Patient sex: M
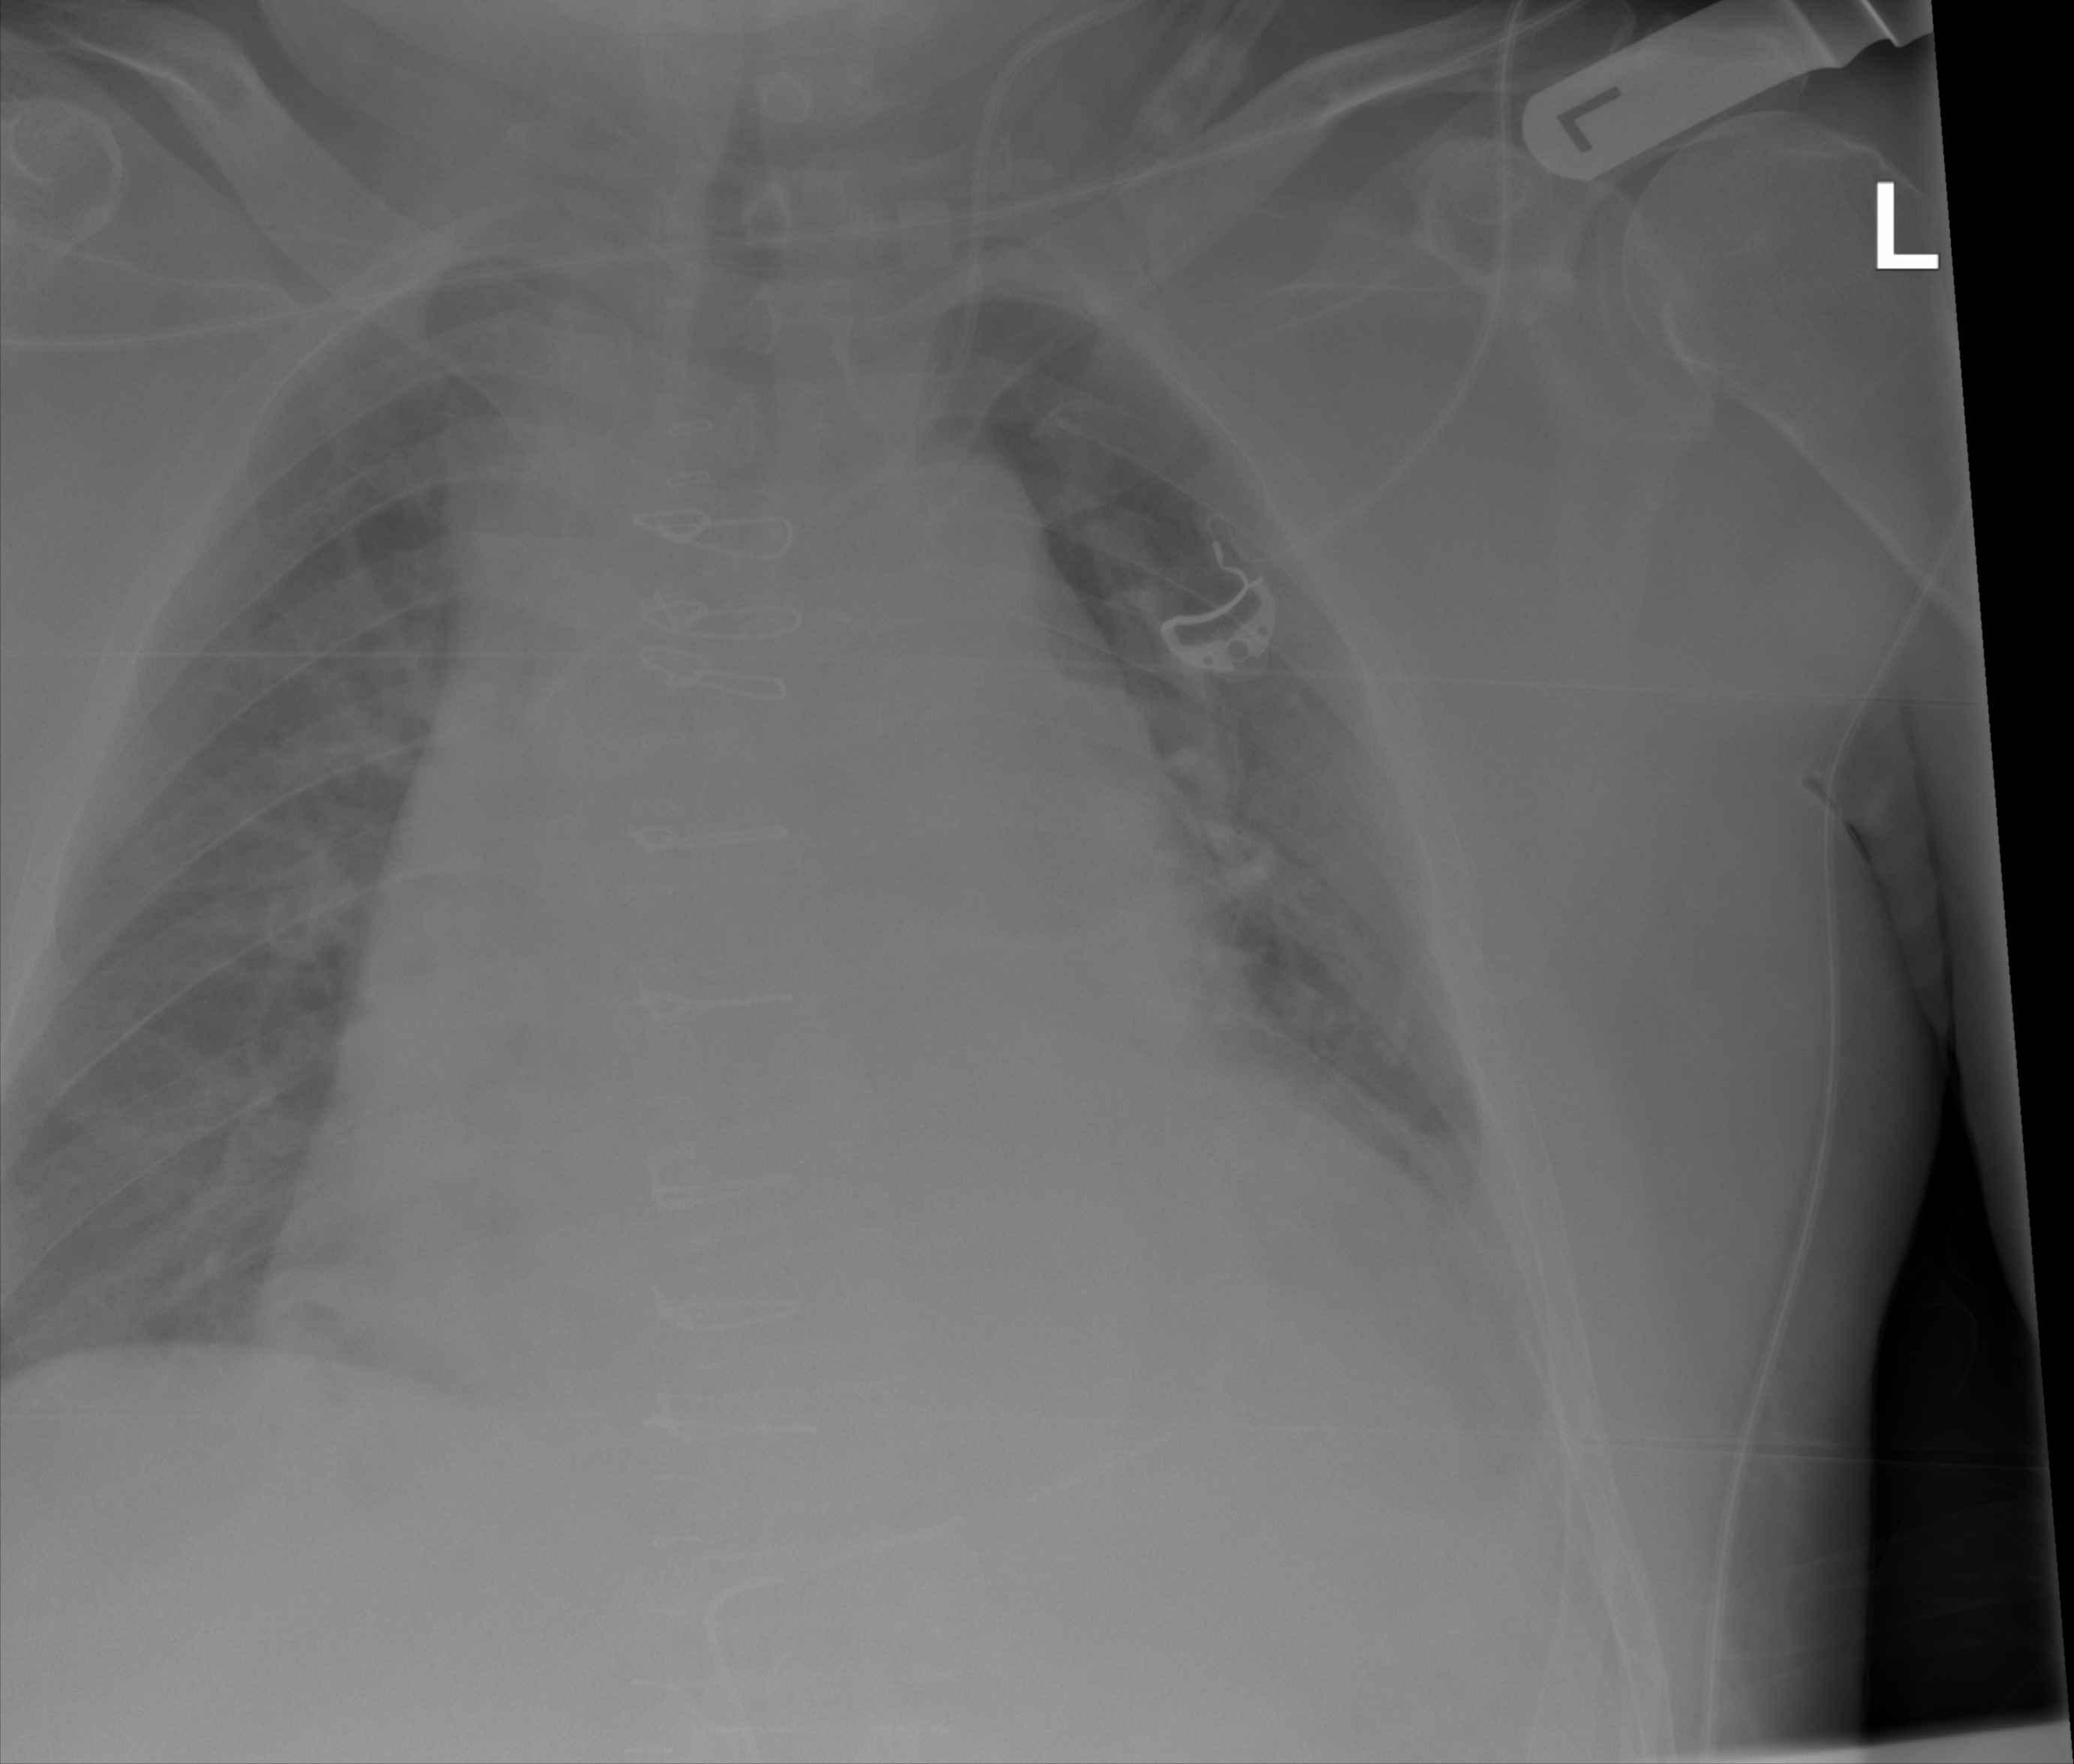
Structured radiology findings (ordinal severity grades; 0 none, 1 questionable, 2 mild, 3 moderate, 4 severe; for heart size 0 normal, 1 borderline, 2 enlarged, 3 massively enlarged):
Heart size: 3
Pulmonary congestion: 0
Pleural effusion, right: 0
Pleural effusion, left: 3
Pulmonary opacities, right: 0
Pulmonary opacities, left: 0
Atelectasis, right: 2
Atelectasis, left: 2